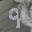
Label: 9